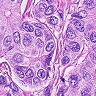
Metastatic tissue present: yes